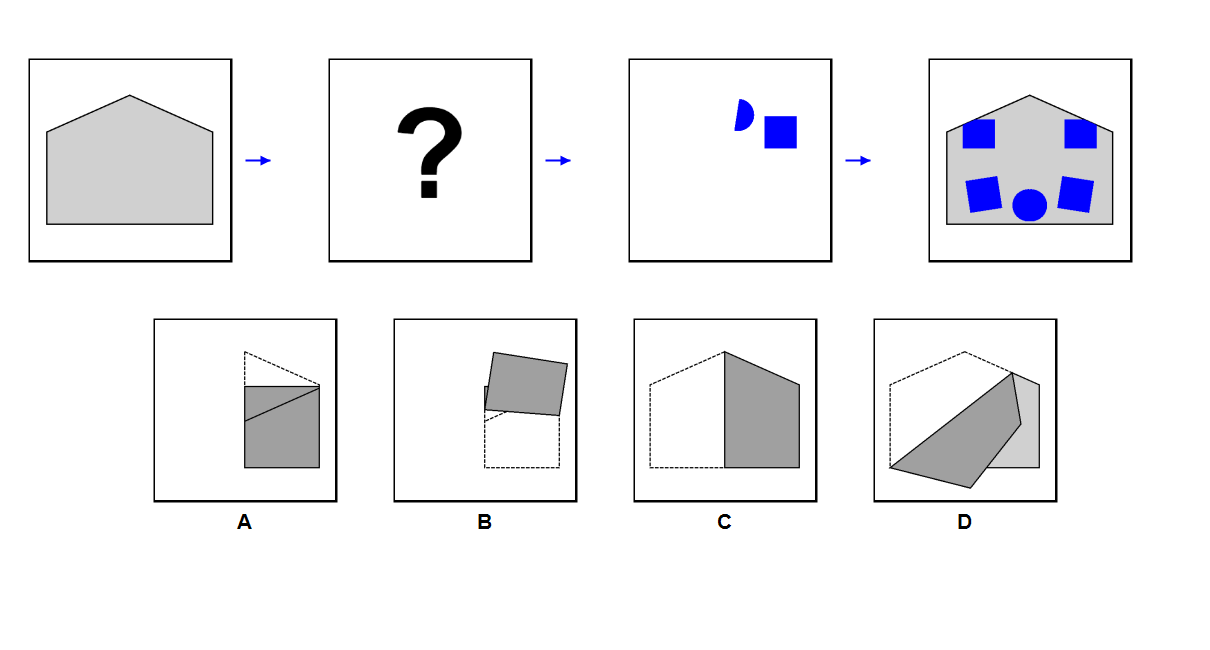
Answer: D